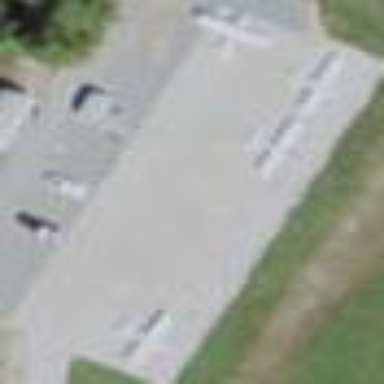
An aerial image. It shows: Apron at the airport.